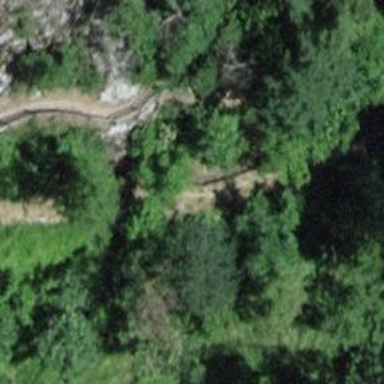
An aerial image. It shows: Culvert tunnel passing through ditch.